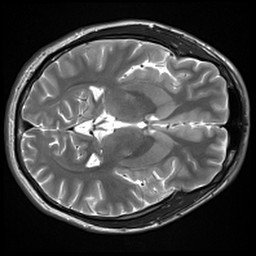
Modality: inplaneT2
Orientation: axial
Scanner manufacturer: siemens
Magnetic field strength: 3 T
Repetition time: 7.02 s
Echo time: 0.069 s